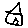
Label: house